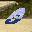
Label: 0